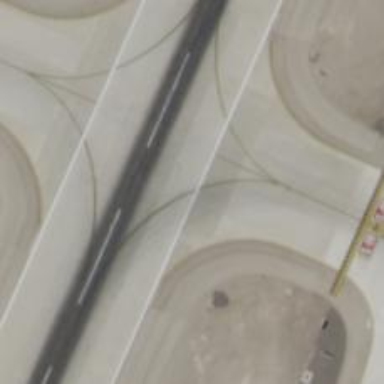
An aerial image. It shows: View of taxiway at the airport.